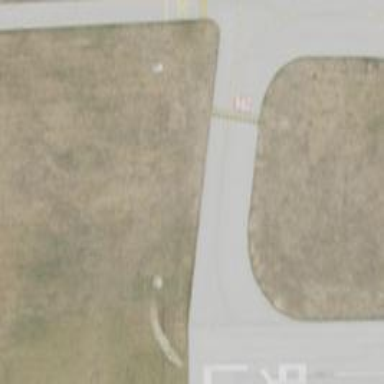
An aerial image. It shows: Image of taxiway at airport.